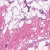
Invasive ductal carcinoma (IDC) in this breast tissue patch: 0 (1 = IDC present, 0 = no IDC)